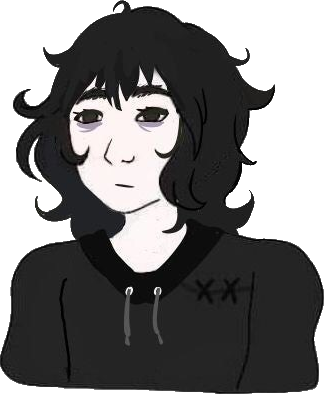
Label: 5_Doomer_Girl